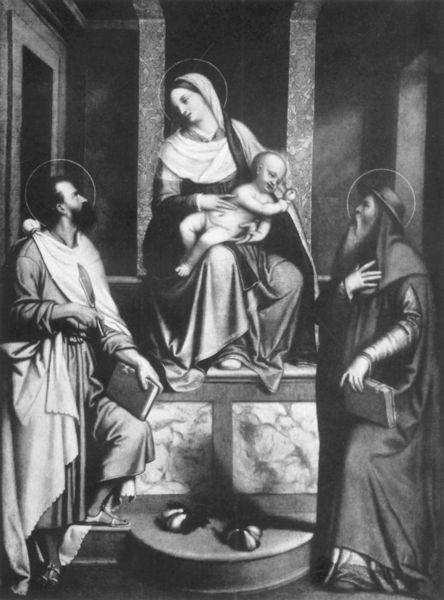
Titel: Thronende Madonna mit den Heiligen Bartholomäus und Hieronymus
Künstler: Moretto da Brescia
Institution: Rom, Pinacoteca Vaticana
Schlagwörter: gemälde, hand, nackt, frau, hut, marmor, männer, pfeiler, raum, blick, obst, bart, johannes, knoten, sockel, blicken, gewand, kind, mutter, renaissance, stab, baby, thron, stufe, buch, schwarzweiß, schein, sandale, heiligenschein, christus, jesus, heilige, heilig, maria, madonna, heiland, christuskind, madinna, sarto, schescheschemel